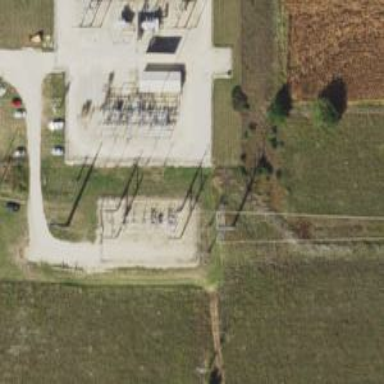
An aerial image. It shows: Switch for power supply.